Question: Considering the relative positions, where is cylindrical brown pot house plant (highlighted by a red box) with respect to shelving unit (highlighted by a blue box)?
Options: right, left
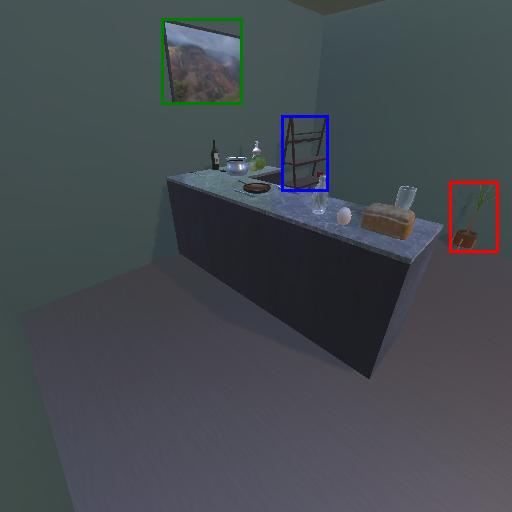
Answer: right